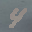
Label: 4